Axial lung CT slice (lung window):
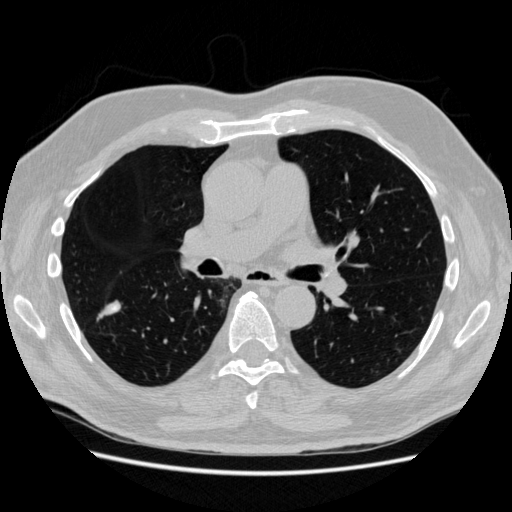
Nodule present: yes
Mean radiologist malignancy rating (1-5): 3.75